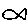
Label: fish